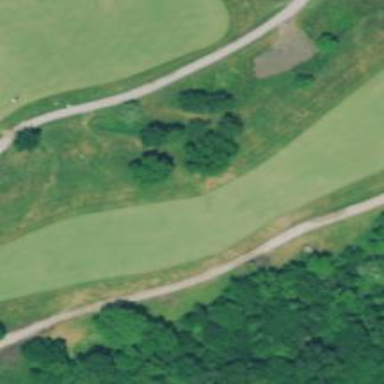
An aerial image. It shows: Golf fairway surrounded by grass.